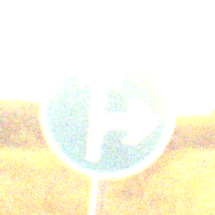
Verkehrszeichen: VorgeschriebeneFahrtrichtungGeradeausOderRechts
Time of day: Night
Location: Outdoor (Nature)
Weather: Clear
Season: NotSpecified
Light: Natural